Question: We are using Jenkins and Git. We are also using feature branches, but we were not taking advantage of the "advanced" features as documented on the Git plugin page (and described here: <URL>
My problem is that the documentation says that I can just enable this under "advanced" - but no merge option appears:
Jenkins project config page after expanding the "Advanced..." settings:

We are running Jenkins 1.583 and <URL> rev 2.3
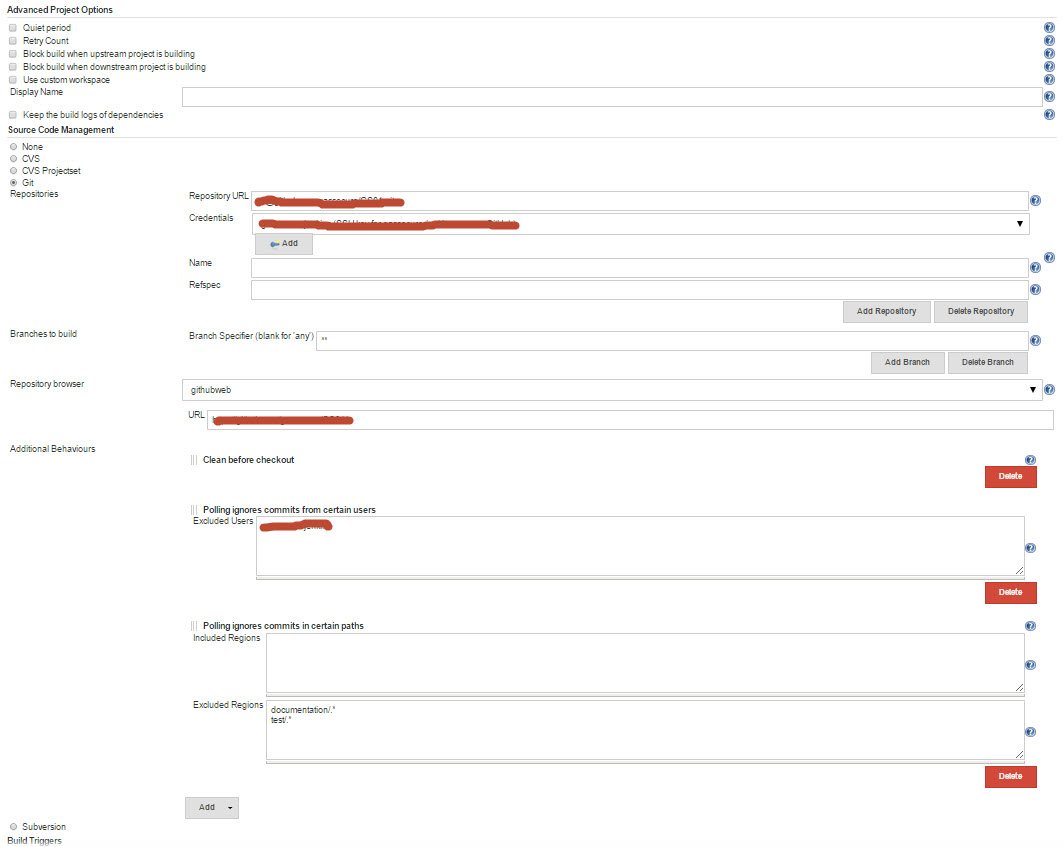
Answer: In the Advanced view, you see "Add" button in your screenshot. There is a "Merge before build" option when you click on that "Add" button.